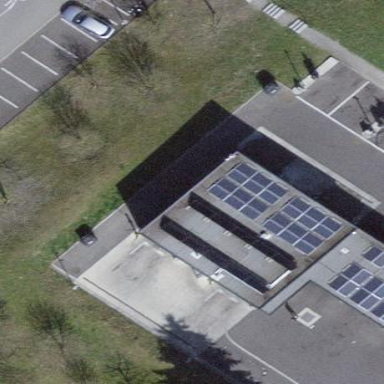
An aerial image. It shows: Building serving as car wash facility.